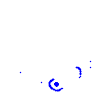
Particle: kaon